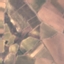
Land use / land cover: PermanentCrop